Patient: sex F, age 60
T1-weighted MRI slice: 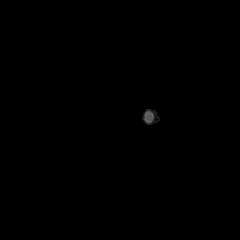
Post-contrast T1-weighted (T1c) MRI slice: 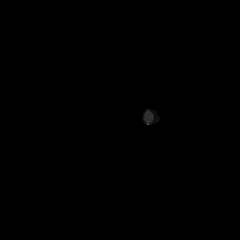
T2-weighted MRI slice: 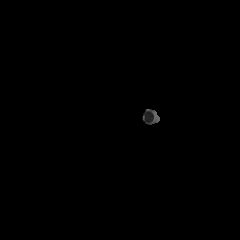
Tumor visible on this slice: no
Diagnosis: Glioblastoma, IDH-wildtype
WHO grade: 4